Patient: sex F, age 86
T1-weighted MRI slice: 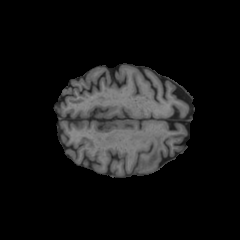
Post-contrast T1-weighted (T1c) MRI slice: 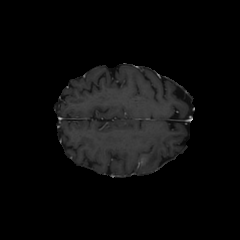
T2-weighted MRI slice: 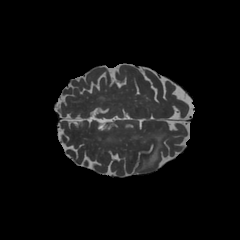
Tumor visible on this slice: yes
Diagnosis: Glioblastoma, IDH-wildtype
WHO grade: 4